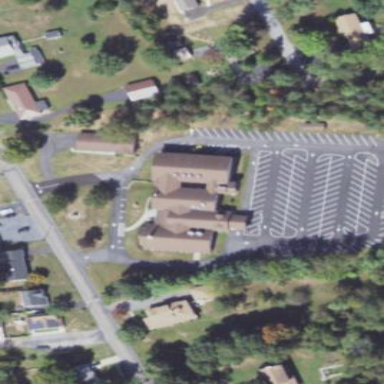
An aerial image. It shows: Building that serves as place of worship.